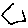
Label: hexagon